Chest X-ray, PA view. Patient: 65 years old, sex M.
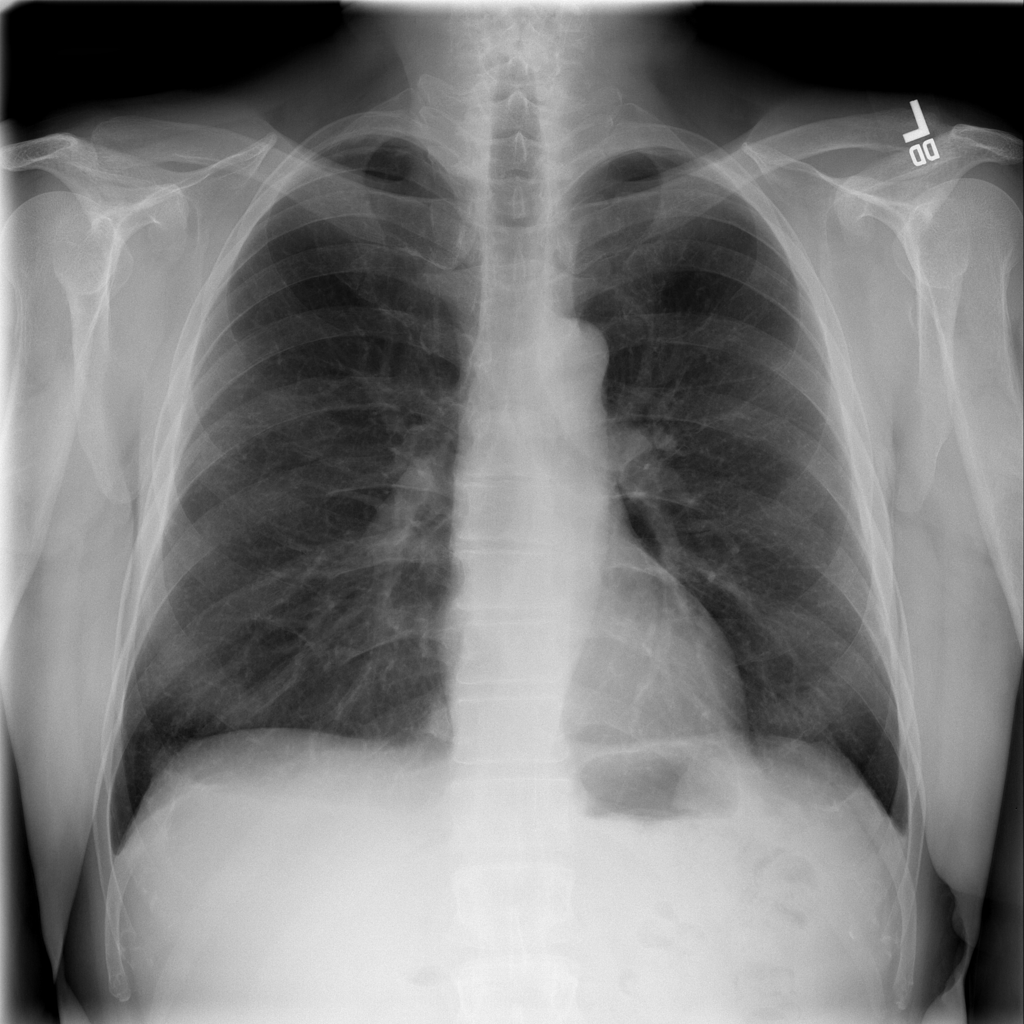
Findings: No Finding